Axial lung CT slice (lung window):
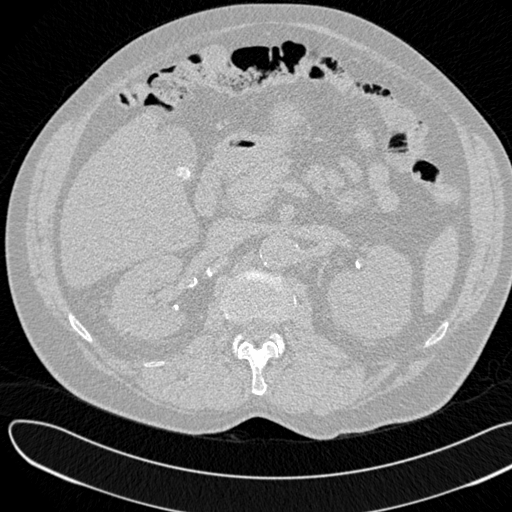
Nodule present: no